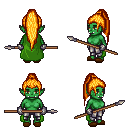
a pixel art fantasy rpg character, female body template, orc, green skin, green cape, metal pants, light blonde extra-long topknot hairstyle, metal gloves, brown slippers, spear, four views (front, back, left, right), 2x2 character sprite sheet, small pixel art, hard edges, no anti-aliasing